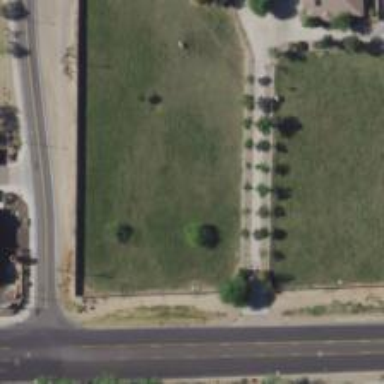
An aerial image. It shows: Driveway leading to service road.